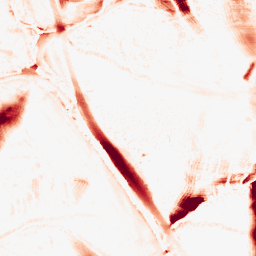
Category: morphological
Decomposition family: morphological_ellipse
Decomposition parameters: operation: opening
width: 20
height: 50
Upsampling method: bicubic
Upsampling parameters: scale: 2
Upsampling scale: 2